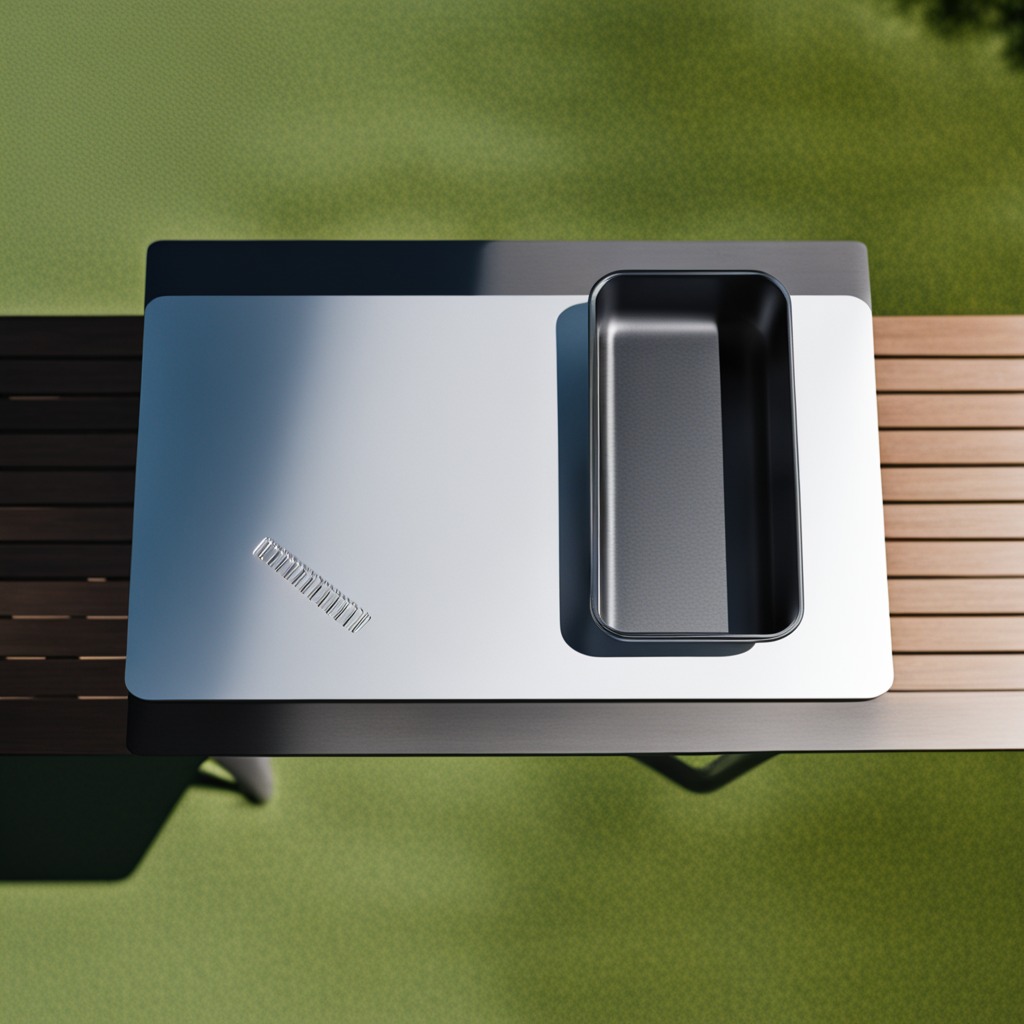
A coiled metal spring is lying on a utility table.